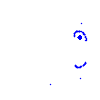
Particle: pion